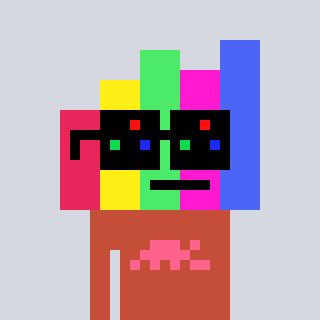
a pixel art character with square black sunglasses, a bar chart-shaped head and a rust-colored body on a cool background